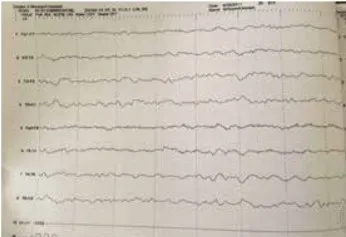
Second EEG; Taken while the patient is awake.
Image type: electrography (eeg)